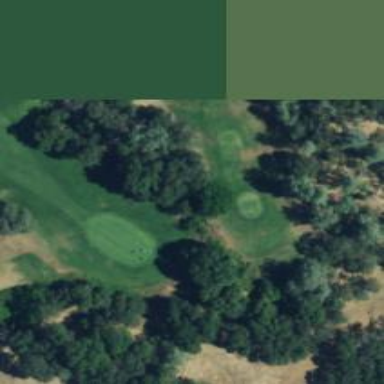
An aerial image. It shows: Pathway for golf carts.